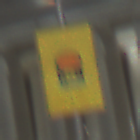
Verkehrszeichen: FahrzeugeMitWassergefaehrdenderLadungOhnePfeilsymbol
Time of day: Night
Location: Outdoor (Urban)
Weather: PartlyCloudy
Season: NotSpecified
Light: Artificial